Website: home-depot
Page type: customer-info-address
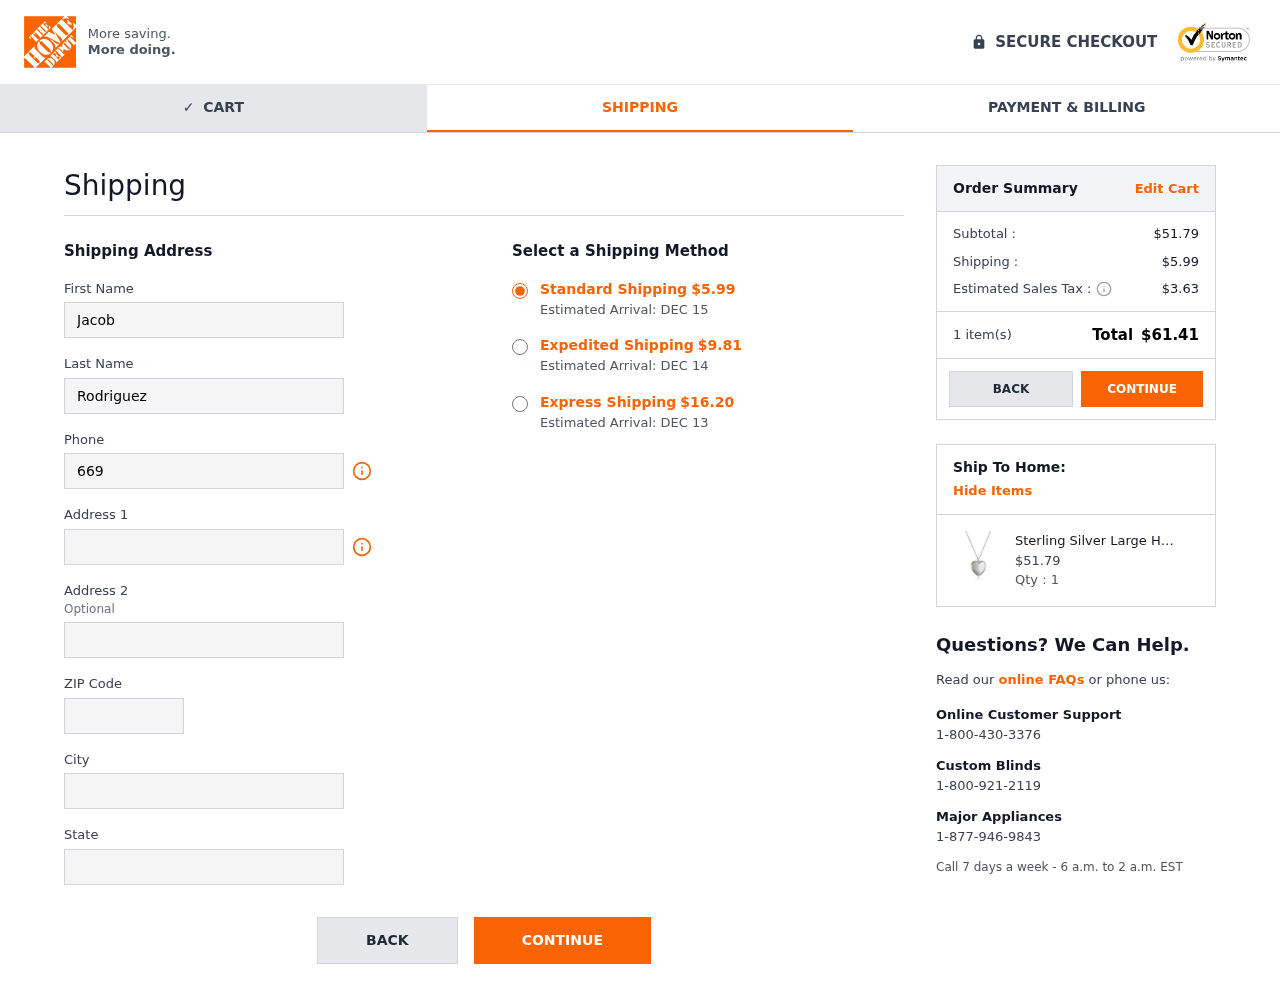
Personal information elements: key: PII_CITY
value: West Nancyville
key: PII_FIRSTNAME
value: Jacob
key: PII_LASTNAME
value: Rodriguez
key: PII_PHONE
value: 6699764403
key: PII_POSTCODE
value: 65398
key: PII_STATE
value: Tennessee
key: PII_STREET
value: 6410 Rodriguez Ferry
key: PII_STREET2
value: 966 Matthew Square Apt. 741
Product elements: key: PRODUCT1_NAME
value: Sterling Silver Large Hand Engraved Floral Heart Pendant with Satin and Polished Finish Locket Neckl
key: PRODUCT1_PRICE
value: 51.79
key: PRODUCT1_QUANTITY
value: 1
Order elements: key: ORDER_SHIPPING_COST
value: $5.99
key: ORDER_DELIVERY_DATE
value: Estimated Arrival: DEC 15
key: ORDER_SHIPPING_COST_EXPEDITED
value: $9.81
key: ORDER_DELIVERY_DATE_EXPEDITED
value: Estimated Arrival: DEC 14
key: ORDER_SHIPPING_COST_EXPRESS
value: $16.20
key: ORDER_DELIVERY_DATE_EXPRESS
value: Estimated Arrival: DEC 13
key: ORDER_SUBTOTAL
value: $51.79
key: ORDER_TAX
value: $3.63
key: ORDER_NUM_ITEMS
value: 1 item(s)
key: ORDER_TOTAL
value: $61.41